Field crop: maize
Growth stage: 2
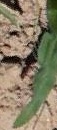
Species: maize